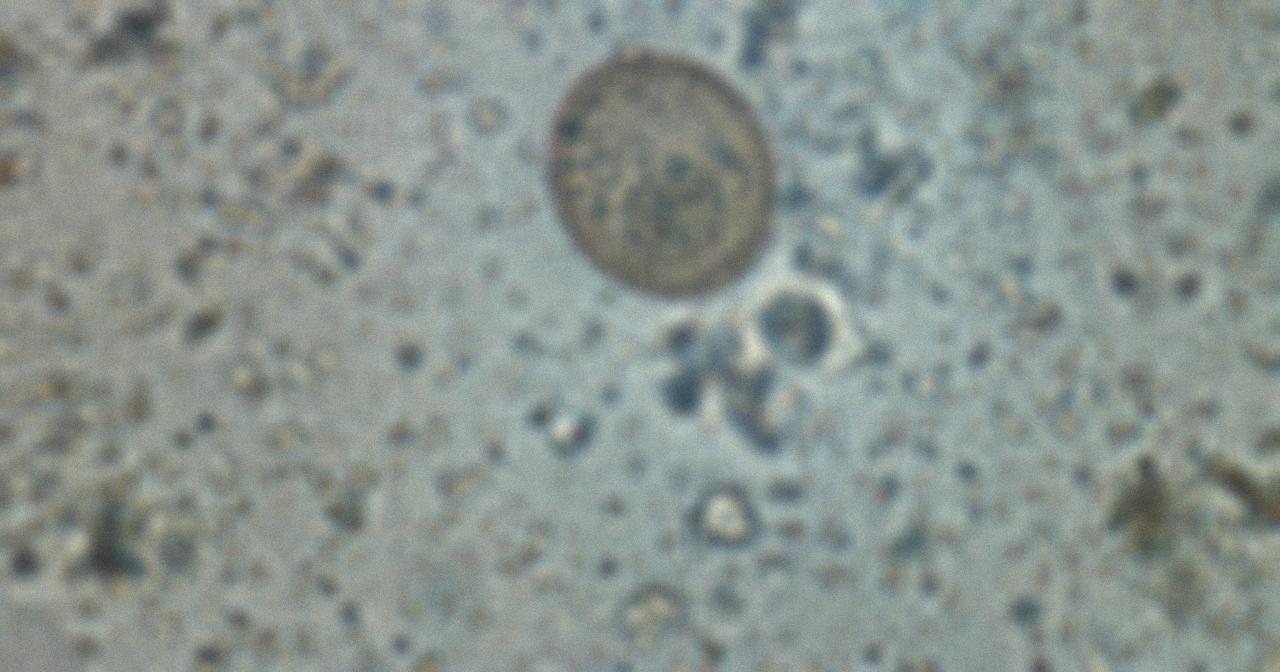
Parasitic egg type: Hymenolepis diminuta